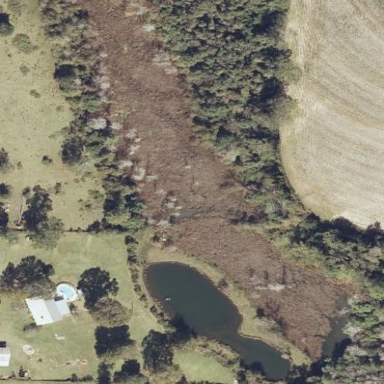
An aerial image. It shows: Marshy wetland area.